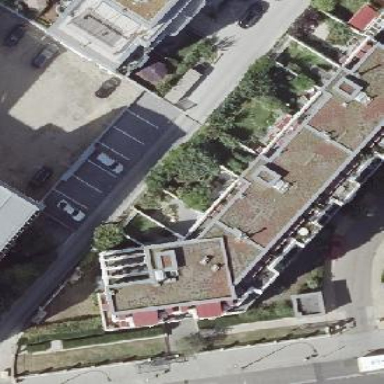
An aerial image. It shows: Grey apartment building with flat roof made of tar paper.